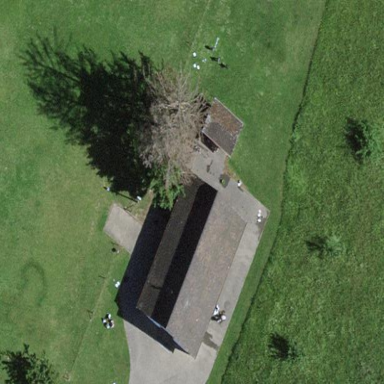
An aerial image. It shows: Shed.